Interaction volume radius: 10 \u00c5
Interaction volume height: 25 \u00c5
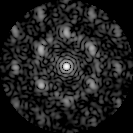
Disorder parameter: 0.5715